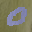
Label: 0